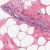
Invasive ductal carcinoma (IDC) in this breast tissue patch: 0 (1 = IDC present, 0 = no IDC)